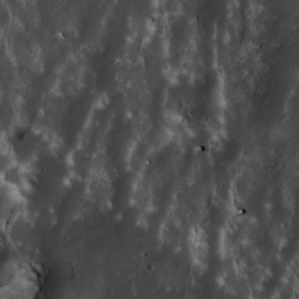
Label: non_frost